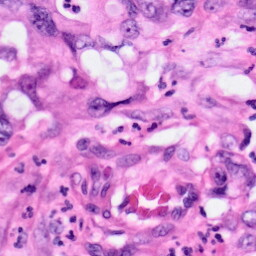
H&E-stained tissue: Pancreatic